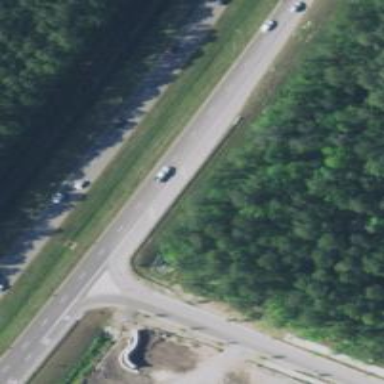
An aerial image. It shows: This image shows trunk highway that functions as expressway.